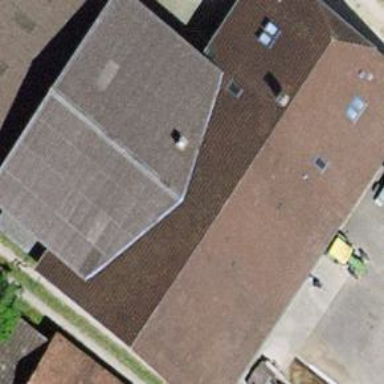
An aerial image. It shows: Farm building.